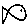
Label: fish